Interaction volume radius: 5 \u00c5
Interaction volume height: 10 \u00c5
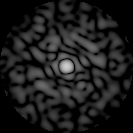
Disorder parameter: 0.8108